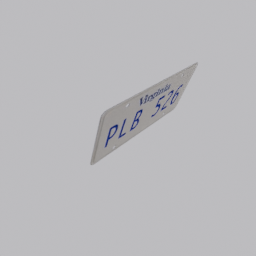
Label: mechanical